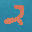
Label: 2